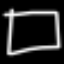
Label: square